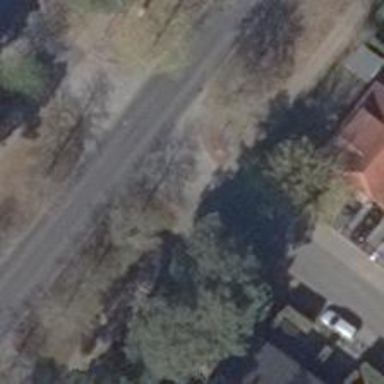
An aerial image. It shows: Unmarked crossing on the road.